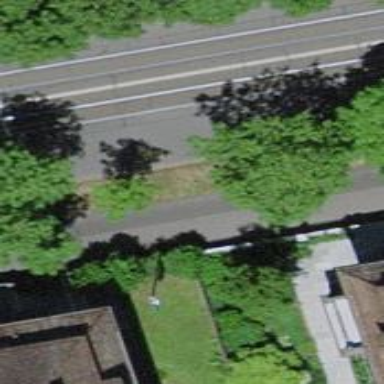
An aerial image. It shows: Avenue lined with broadleaved deciduous trees.